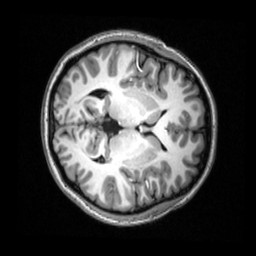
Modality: T1w
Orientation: axial
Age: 22
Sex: female
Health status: healthy
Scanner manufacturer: siemens
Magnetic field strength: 3 T
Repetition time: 2.53 s
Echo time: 0.00339 s